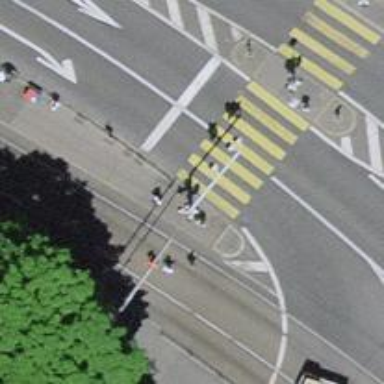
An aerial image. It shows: Kerb barrier.